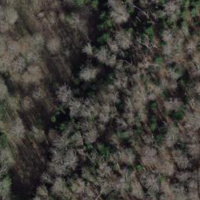
EUNIS habitat code: 41
Species observed at this site:
Lathyrus vernus